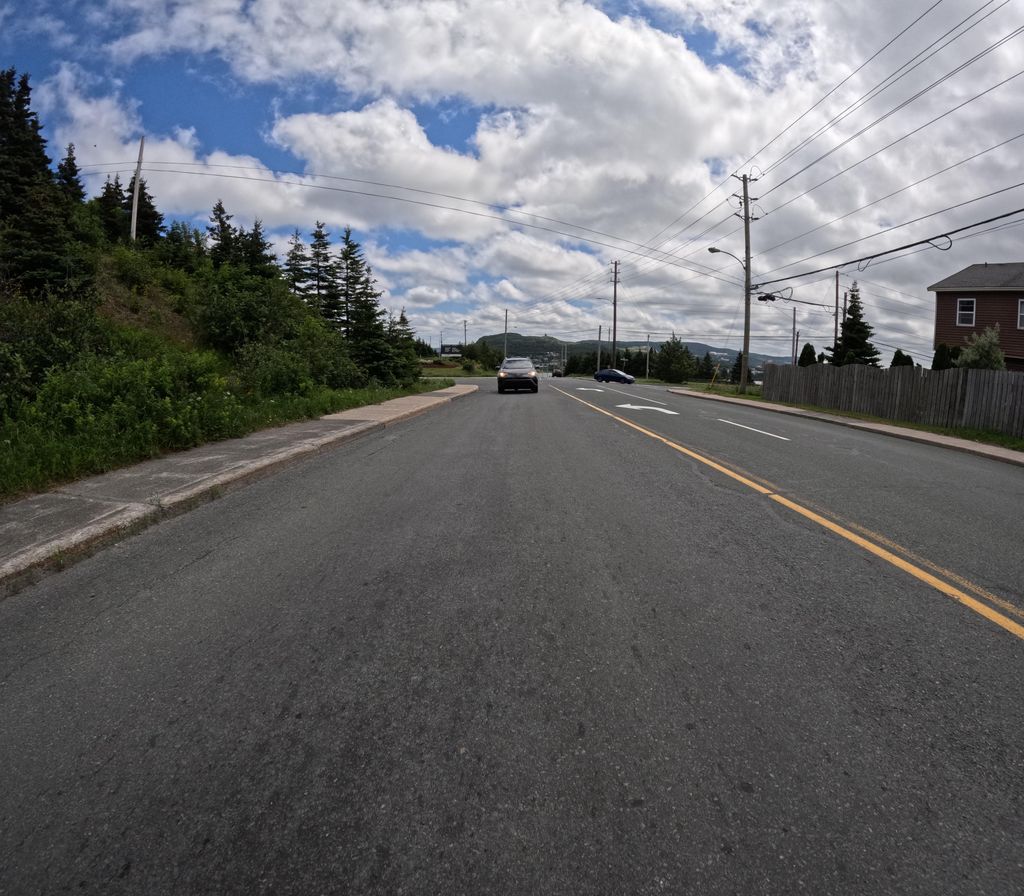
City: st_johns